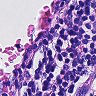
Metastatic tissue present: no